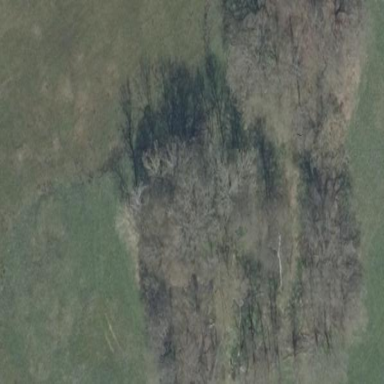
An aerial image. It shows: Forest area.